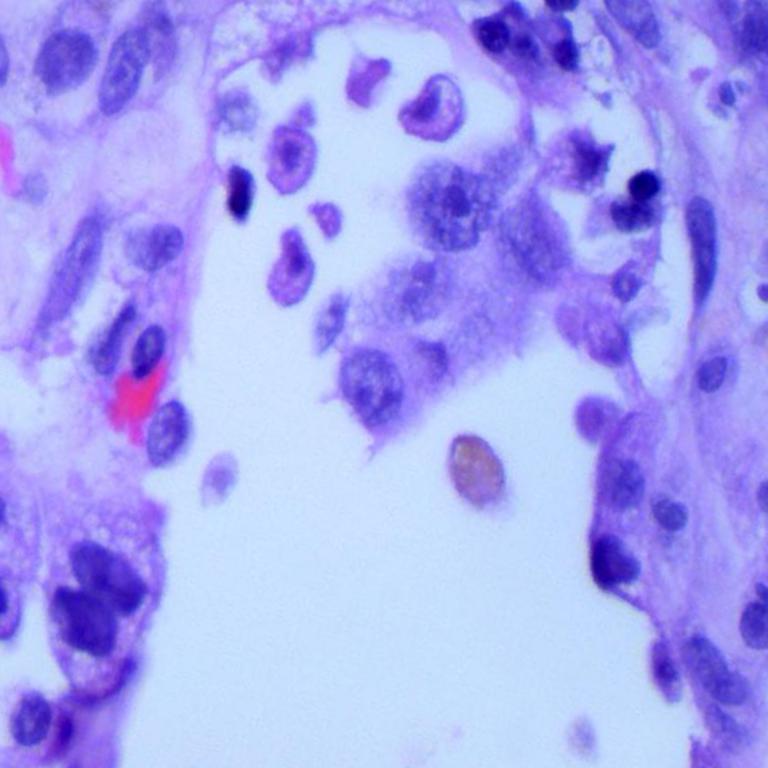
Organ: lung
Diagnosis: adenocarcinomas